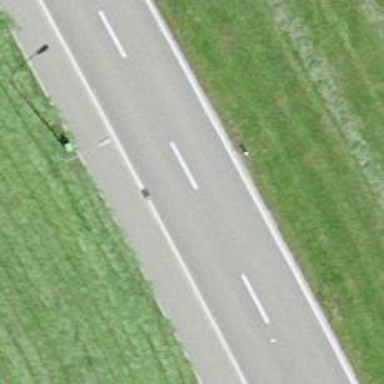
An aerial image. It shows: Tertiary road with asphalt surface.